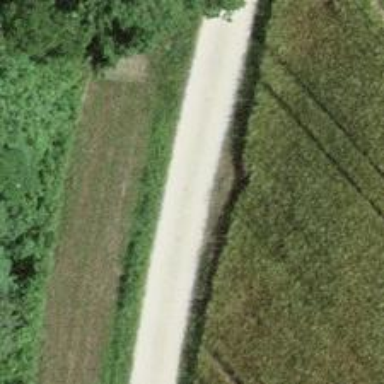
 graded as grade2. Motorcars are limited to agricultural use on this road."